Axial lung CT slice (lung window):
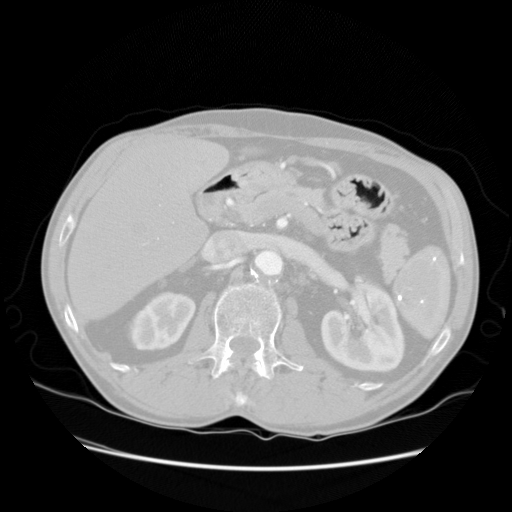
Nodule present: no